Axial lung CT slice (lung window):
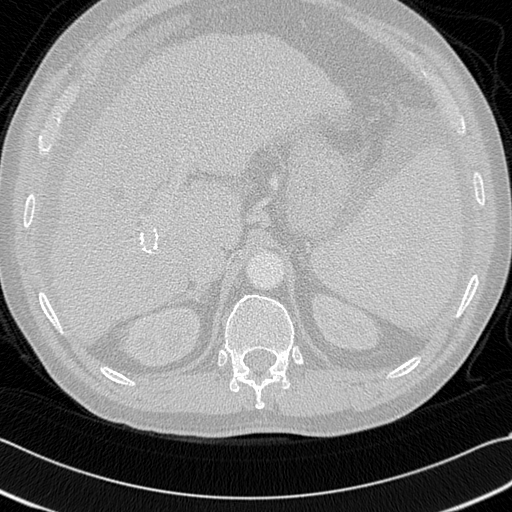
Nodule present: no